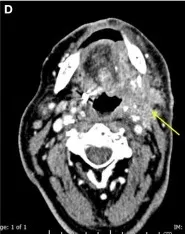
Compared tp PET CT obtained at 10 days after the fifth cycle.
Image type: radiology (ct)